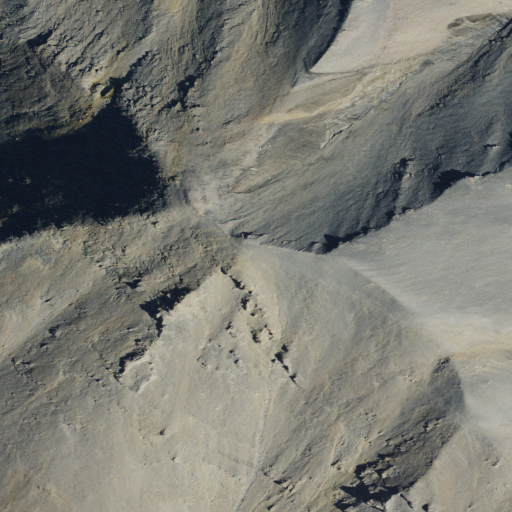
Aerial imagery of mountains in Idaho named White Knob Mountains containing grassland, shrub, and snow